Interaction volume radius: 5 \u00c5
Interaction volume height: 35 \u00c5
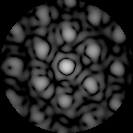
Disorder parameter: 0.376